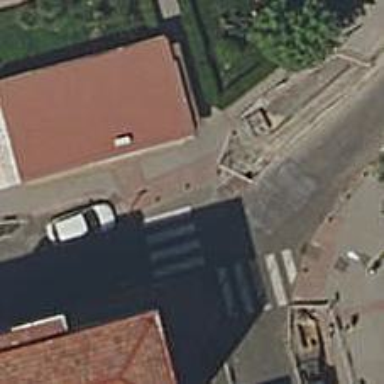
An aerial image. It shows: Bollard barrier.